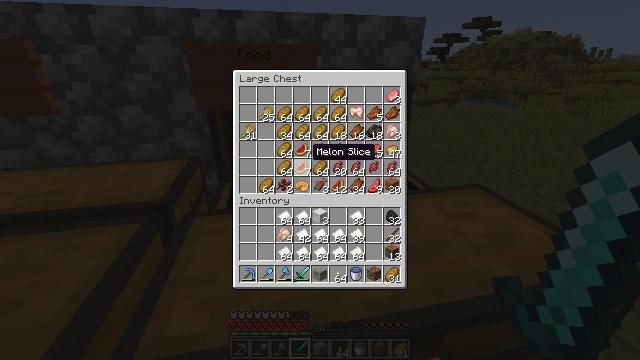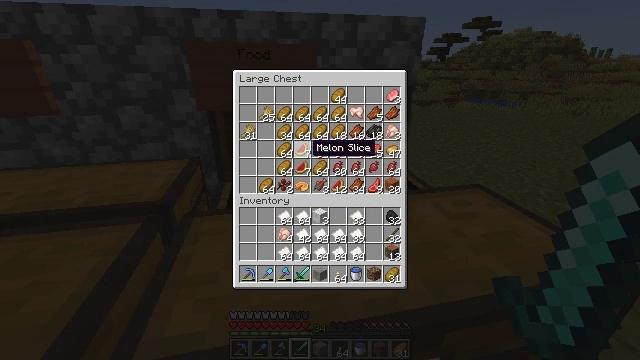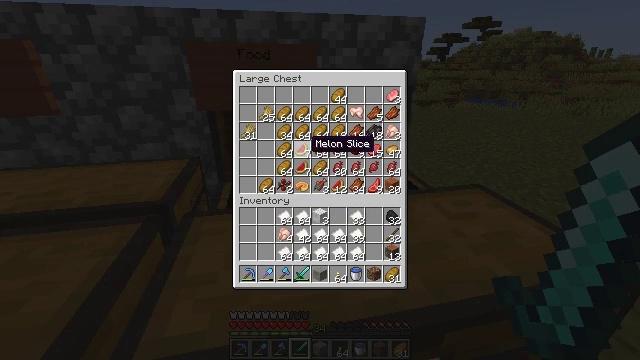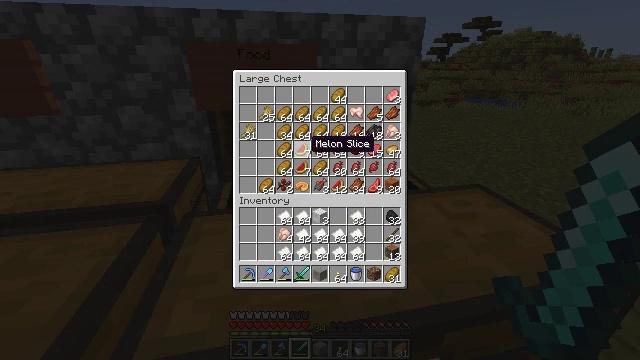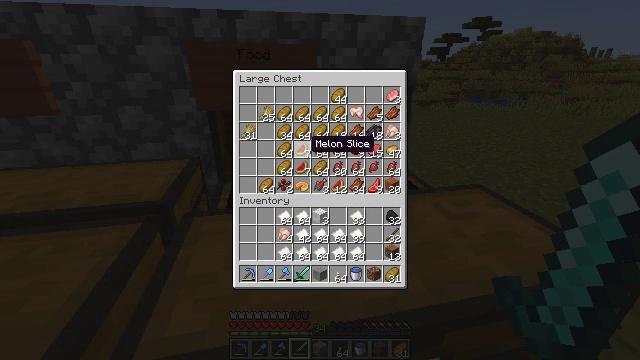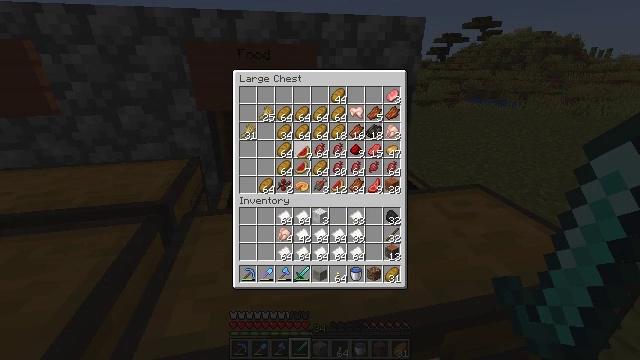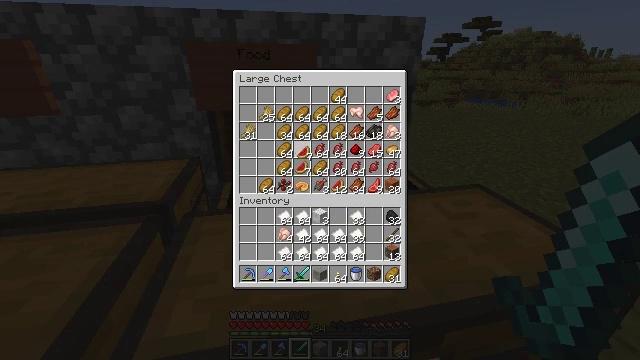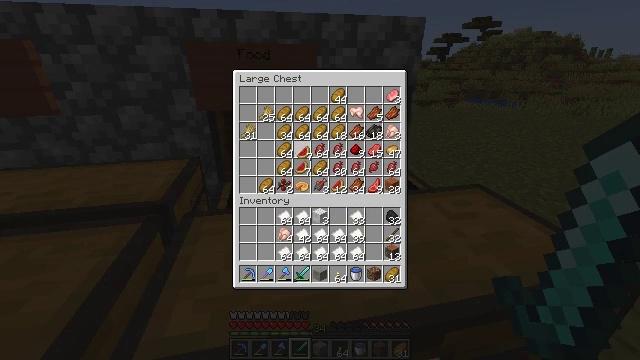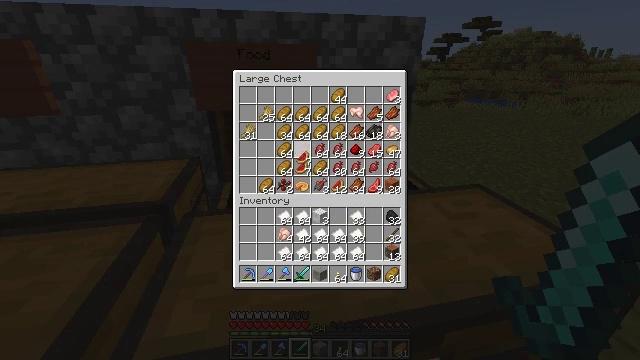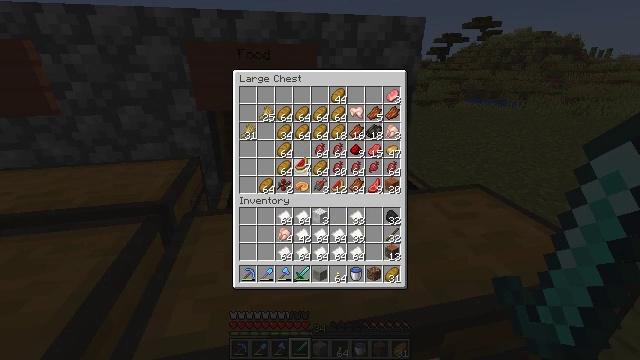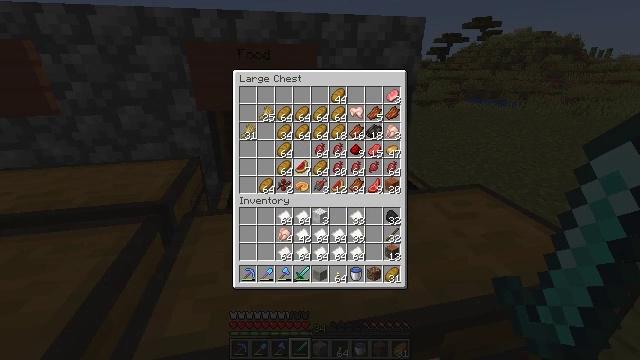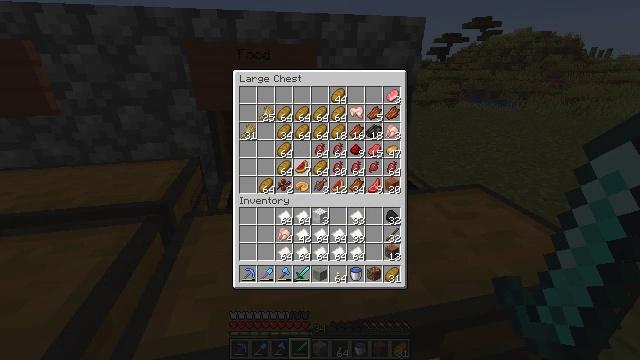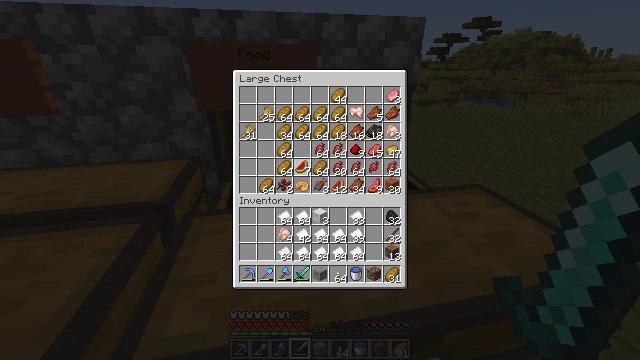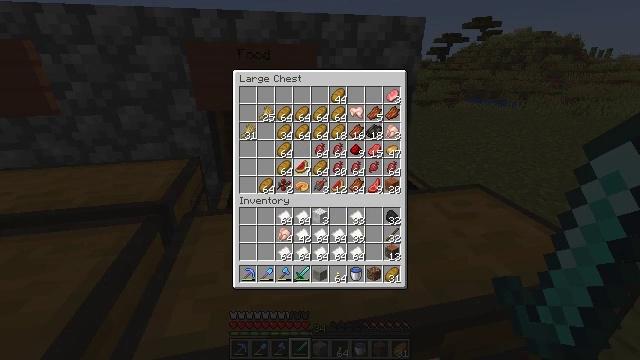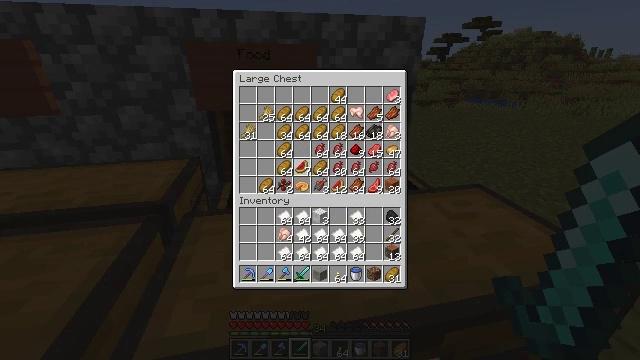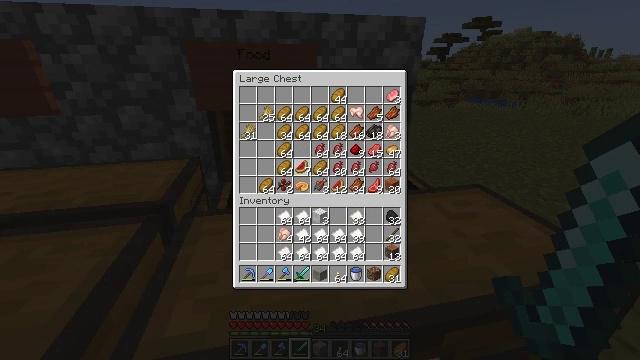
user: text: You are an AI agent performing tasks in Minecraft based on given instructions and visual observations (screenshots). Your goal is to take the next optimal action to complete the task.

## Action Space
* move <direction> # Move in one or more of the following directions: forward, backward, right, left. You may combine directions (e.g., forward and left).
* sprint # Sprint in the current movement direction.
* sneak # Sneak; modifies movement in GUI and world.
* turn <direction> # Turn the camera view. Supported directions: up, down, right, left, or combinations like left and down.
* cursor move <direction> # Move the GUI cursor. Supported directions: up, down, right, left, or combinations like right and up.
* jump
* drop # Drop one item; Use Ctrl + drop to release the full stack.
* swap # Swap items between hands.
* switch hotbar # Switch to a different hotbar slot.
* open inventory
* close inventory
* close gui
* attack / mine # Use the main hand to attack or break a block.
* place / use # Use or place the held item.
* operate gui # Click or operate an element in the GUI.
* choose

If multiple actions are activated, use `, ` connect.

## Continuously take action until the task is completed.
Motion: motion action
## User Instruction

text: Produce melon seeds from melon slices at the crafting table.
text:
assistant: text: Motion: no_op
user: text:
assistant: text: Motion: no_op
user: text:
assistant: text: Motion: no_op
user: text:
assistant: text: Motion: no_op
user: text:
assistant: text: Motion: operate gui
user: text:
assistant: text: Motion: operate gui
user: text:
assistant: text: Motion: operate gui
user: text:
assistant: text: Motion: no_op
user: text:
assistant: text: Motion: no_op
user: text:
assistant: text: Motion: no_op
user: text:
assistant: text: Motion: no_op
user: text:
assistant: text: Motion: no_op
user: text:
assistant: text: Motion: no_op
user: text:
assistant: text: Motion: no_op
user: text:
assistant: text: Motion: operate gui
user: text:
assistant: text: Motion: operate gui
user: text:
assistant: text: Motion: operate gui
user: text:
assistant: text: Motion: no_op
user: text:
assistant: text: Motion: no_op
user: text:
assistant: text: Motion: no_op
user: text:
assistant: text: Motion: no_op
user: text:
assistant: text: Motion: no_op
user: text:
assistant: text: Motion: no_op
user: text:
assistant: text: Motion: no_op
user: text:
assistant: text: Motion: no_op
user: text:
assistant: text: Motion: no_op
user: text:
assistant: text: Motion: no_op
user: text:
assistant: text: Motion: no_op
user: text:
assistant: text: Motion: no_op
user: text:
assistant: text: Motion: no_op